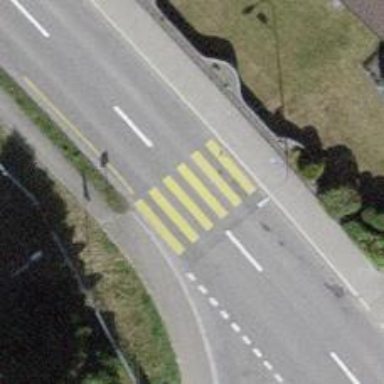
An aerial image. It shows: Uncontrolled road crossing.